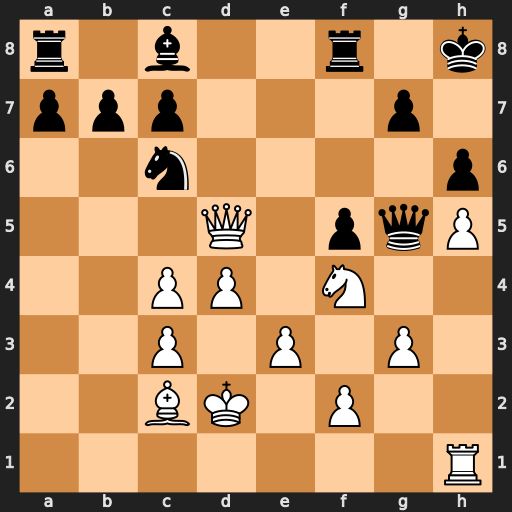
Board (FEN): r1b2r1k/ppp3p1/2n4p/3Q1pqP/2PP1N2/2P1P1P1/2BK1P2/7R
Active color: w
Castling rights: -
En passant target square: -
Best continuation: Ng6+ Qxg6 hxg6